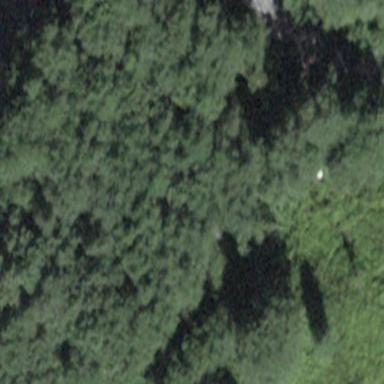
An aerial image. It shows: Forest area.